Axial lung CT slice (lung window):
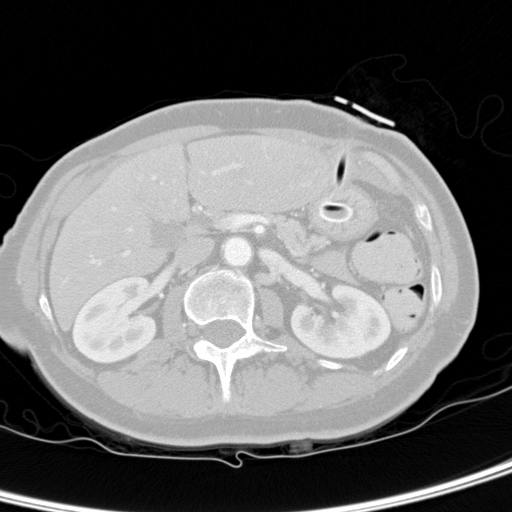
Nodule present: no